Question: I am working on Elixir and looking to make an avatar service. If the user doesn't have an avatar, want to make one with their initials on it, like so:

I really haven't the slightest idea where to start or how to do this.
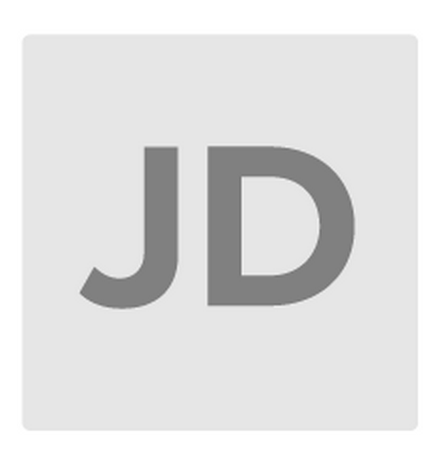
Answer: You can use <URL> and pass the options to it. Here's a simple example how to generate an image similar to the one you posted. I'll leave the fine-tuning up to you.
'''
def generate(outfile, initials) do
size = 512
resolution = 72
sampling_factor = 3
System.cmd "convert", [
"-density", "#{resolution * sampling_factor}", # sample up
"-size", "#{size*sampling_factor}x#{size*sampling_factor}", # corrected size
"canvas:#E0E0E0", # background color
"-fill", "#6D6D6D", # text color
"-font", "/Library/Fonts/Roboto-Bold.ttf", # font location
"-pointsize", "300", # font size
"-gravity", "center", # center text
"-annotate", "+0+#{25 * sampling_factor}", initials, # render text, move down a bit
"-resample", "#{resolution}", # sample down to reduce aliasing
outfile
]
end
'''
For example this
'''
generate('out.png', 'JD')
'''
will generate the following image: